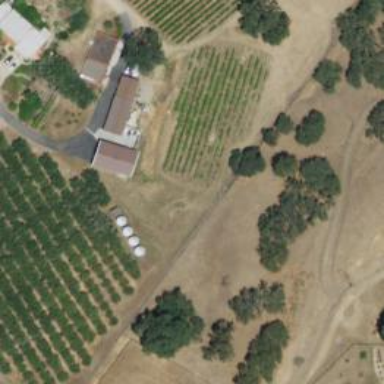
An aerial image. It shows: Vineyard growing grapes.